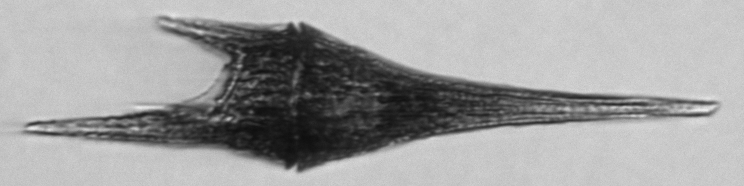
Label: Tripos_furca